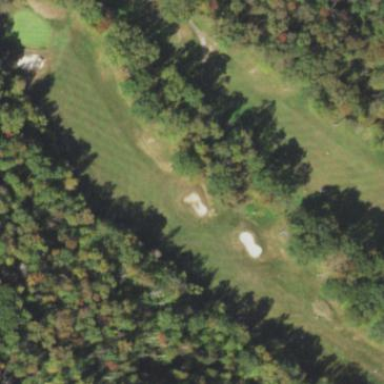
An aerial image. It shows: Golf fairway surrounded by grass.